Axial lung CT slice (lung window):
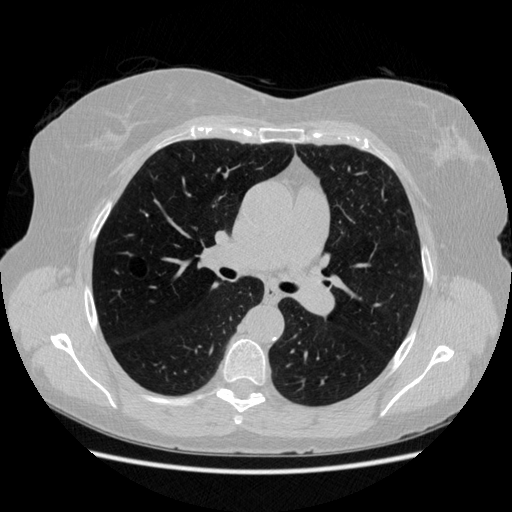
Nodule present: yes
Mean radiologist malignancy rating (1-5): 1